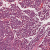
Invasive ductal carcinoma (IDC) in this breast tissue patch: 1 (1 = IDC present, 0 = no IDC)